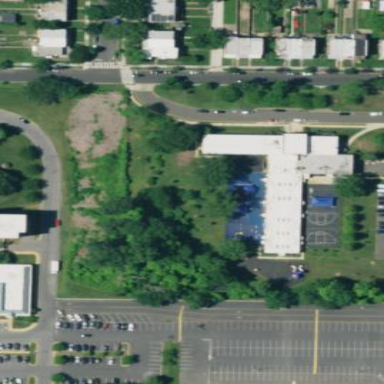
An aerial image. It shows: Kindergarten building.